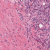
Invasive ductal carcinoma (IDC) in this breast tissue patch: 1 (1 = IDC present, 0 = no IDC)